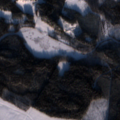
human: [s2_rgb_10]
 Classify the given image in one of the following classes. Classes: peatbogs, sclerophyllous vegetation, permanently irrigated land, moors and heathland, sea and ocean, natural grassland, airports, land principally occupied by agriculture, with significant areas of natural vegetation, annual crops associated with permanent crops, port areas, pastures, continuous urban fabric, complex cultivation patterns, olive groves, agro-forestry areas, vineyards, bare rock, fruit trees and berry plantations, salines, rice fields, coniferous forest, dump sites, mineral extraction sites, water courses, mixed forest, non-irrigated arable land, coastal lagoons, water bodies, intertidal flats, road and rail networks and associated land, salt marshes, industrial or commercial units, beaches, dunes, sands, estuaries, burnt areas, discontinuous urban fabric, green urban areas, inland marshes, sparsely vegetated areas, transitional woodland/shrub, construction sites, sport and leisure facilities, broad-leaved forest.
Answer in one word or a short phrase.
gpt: land principally occupied by agriculture, with significant areas of natural vegetation, broad-leaved forest, coniferous forest, mixed forest, transitional woodland/shrub